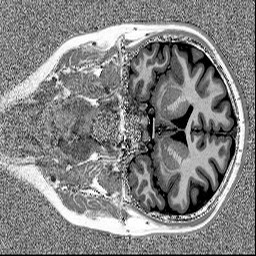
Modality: MP2RAGE
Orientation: coronal
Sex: female